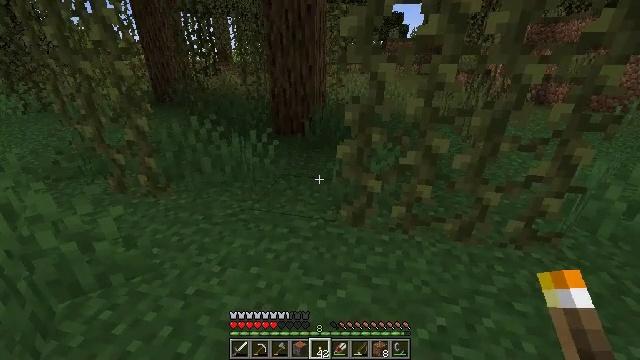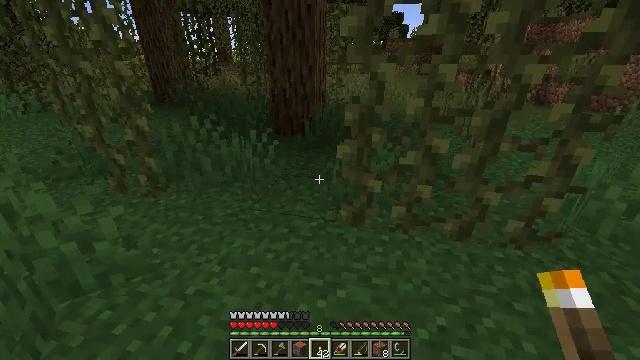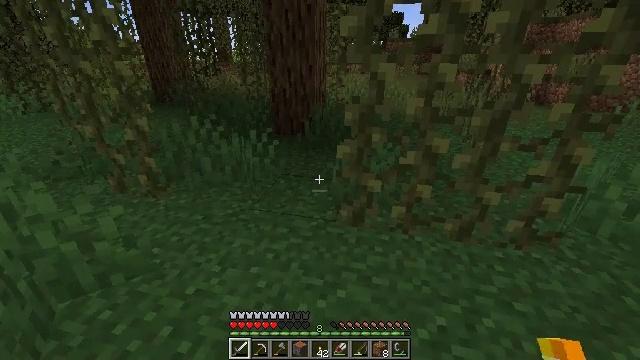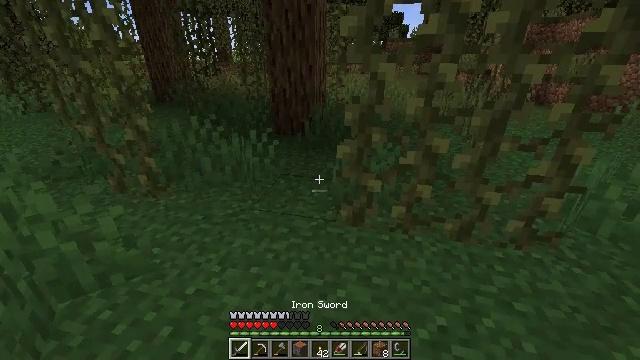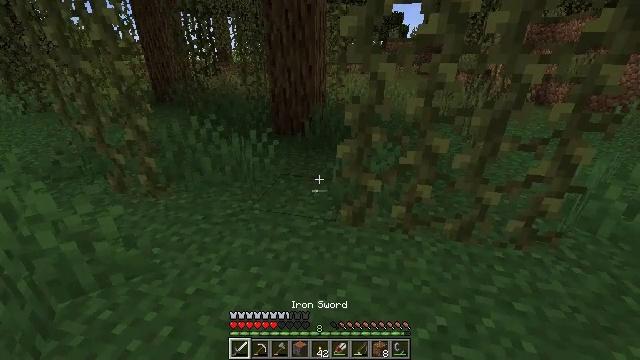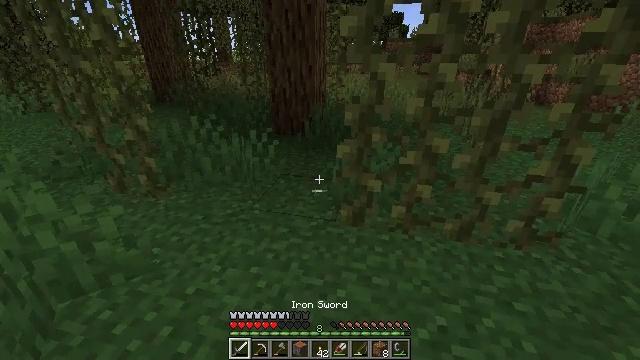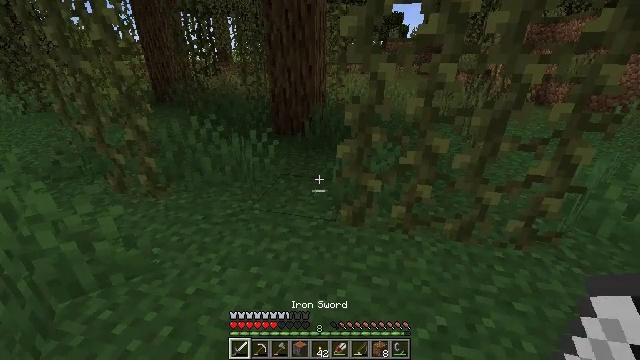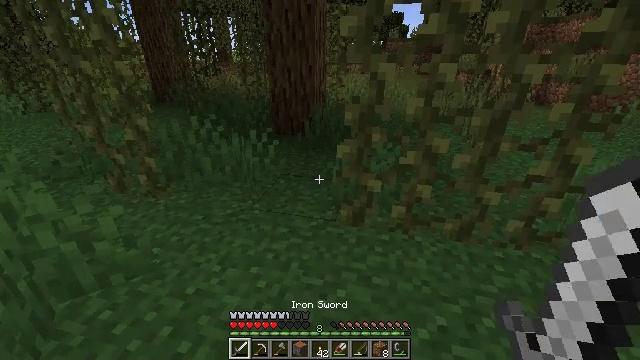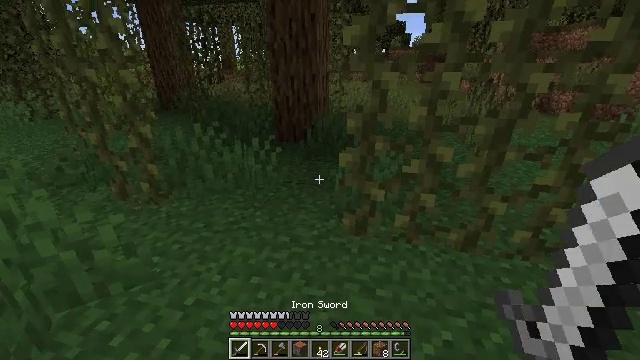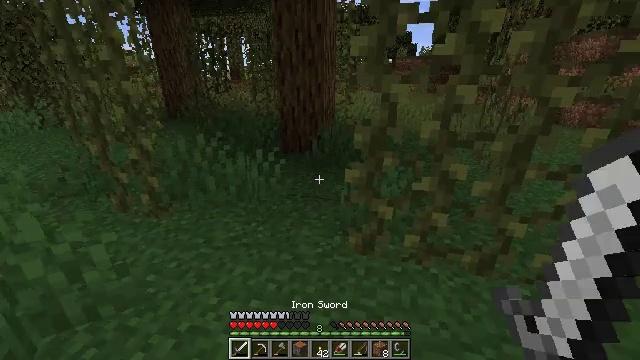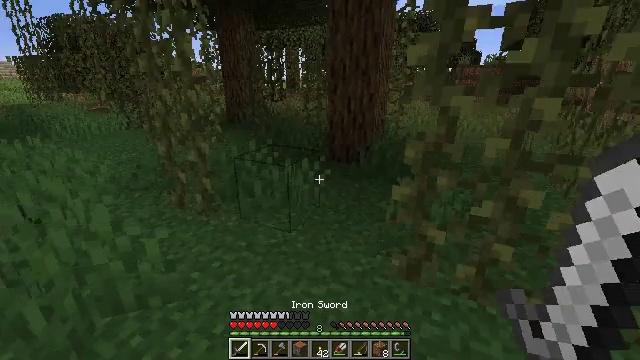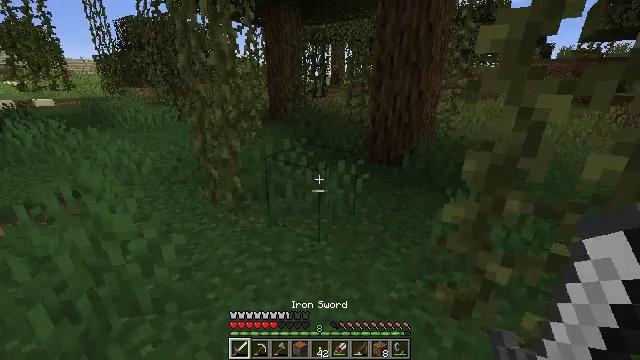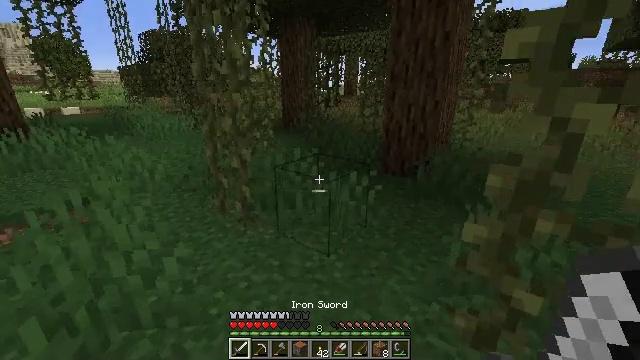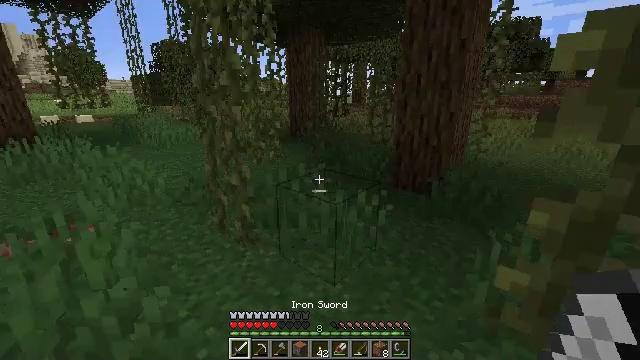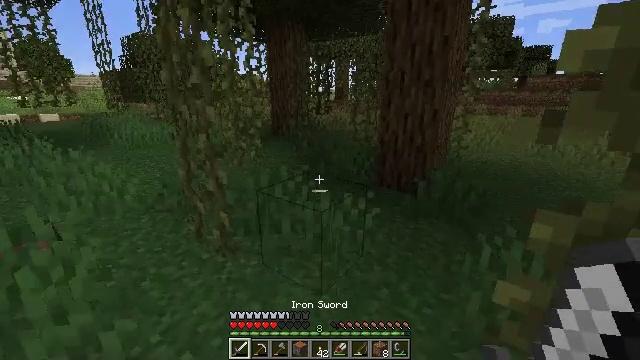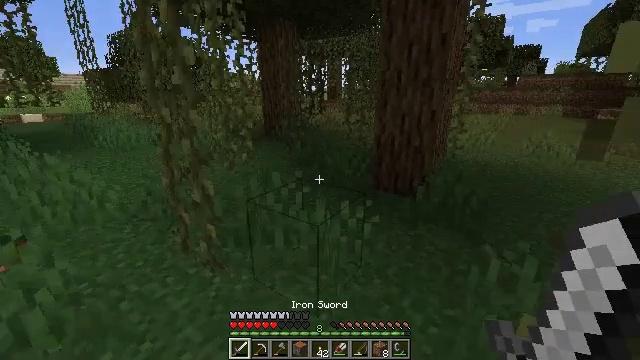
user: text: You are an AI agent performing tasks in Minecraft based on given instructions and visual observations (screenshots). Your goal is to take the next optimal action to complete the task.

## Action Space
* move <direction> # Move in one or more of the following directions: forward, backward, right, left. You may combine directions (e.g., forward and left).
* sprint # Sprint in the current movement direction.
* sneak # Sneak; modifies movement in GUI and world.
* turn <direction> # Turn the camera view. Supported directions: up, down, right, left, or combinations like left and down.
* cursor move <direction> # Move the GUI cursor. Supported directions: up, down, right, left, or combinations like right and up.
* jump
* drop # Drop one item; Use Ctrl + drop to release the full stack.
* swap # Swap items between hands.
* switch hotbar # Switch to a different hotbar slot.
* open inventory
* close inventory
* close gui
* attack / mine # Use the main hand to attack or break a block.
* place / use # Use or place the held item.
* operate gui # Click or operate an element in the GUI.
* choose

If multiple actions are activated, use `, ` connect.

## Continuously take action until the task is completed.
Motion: motion action
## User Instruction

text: Collect some oak leaves.
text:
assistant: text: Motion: no_op
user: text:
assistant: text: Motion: switch to hotbar 1
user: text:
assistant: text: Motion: switch to hotbar 1
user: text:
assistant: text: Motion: switch to hotbar 1
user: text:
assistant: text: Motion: no_op
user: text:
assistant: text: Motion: no_op
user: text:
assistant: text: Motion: no_op
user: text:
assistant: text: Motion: move forward, turn up
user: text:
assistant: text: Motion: move forward, turn left and up
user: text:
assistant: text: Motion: move forward, turn left and up
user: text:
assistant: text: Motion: move forward, turn left
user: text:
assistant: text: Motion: move forward, turn left and up
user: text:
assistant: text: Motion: move forward, turn left and up
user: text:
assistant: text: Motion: move forward, turn right
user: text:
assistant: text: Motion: move forward, turn right
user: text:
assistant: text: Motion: move forward, turn right
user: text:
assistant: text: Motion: move forward, turn right
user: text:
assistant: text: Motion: move forward, turn right and down
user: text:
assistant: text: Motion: move forward, turn right
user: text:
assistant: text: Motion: move forward
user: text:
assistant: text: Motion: move forward
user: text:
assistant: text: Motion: move forward
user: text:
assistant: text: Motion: move forward, turn right and up
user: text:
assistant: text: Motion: move forward, turn right and up
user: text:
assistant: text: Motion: move forward, turn up
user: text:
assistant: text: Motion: move forward
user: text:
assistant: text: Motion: move forward
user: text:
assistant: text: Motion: move forward, turn up
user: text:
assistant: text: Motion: move forward
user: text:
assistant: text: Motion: move forward, turn up